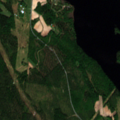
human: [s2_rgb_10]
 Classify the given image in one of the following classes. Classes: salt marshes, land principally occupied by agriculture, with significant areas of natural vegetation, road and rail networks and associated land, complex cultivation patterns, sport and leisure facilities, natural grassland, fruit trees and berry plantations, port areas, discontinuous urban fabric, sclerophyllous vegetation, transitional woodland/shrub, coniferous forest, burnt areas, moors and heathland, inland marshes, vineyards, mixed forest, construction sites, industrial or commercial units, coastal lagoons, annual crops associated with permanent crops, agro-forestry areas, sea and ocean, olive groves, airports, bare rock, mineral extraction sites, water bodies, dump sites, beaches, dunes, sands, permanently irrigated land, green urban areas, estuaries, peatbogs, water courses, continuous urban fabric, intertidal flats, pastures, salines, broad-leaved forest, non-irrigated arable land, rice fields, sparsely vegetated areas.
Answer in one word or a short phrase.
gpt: land principally occupied by agriculture, with significant areas of natural vegetation, coniferous forest, mixed forest, transitional woodland/shrub, water bodies